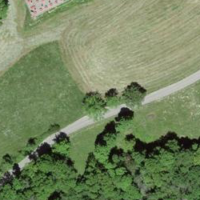
EUNIS habitat code: 24
Species observed at this site:
Urtica dioica
Aegopodium podagraria